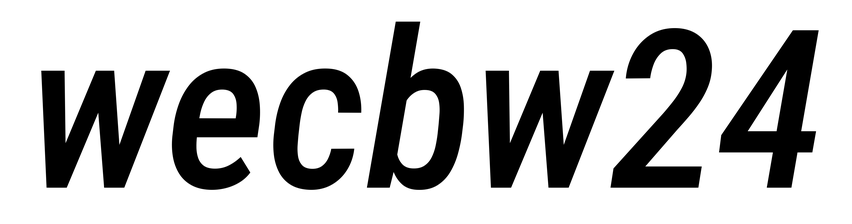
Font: Roboto-Italic_Condensed_Medium_Italic